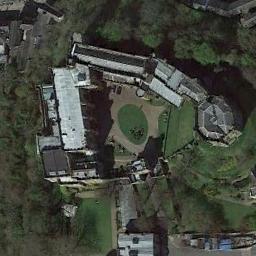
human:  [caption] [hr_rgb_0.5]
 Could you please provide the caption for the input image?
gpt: The palace is on the grass surrounded by trees .

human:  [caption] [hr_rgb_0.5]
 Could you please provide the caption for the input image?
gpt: The white palace with a park is surrounded by a grove of trees .

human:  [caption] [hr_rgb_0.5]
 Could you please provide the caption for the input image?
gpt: There are four trapezoidal lawns in front of the palace .

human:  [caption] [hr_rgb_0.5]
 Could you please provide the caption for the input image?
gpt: There are many trees around the palace .

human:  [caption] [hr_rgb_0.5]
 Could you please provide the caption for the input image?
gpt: There are many green trees around the palace .